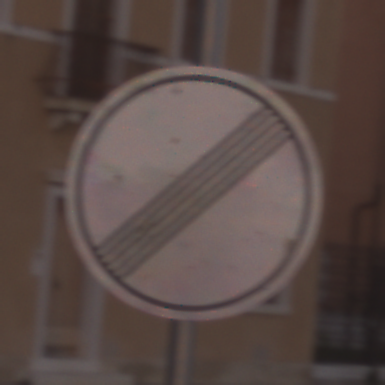
Verkehrszeichen: EndeSaemtlicherBegrenzungen
Umgebung: Outdoor, Urban
Tageszeit: SunriseSunset
Wetter: Clear
Licht: Natural
Jahreszeit: NotSpecified
Kontrast: MediumContrast